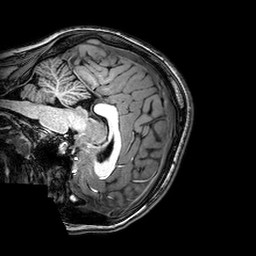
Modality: T1w
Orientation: sagittal
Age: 21
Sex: female
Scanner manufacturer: philips
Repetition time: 0.008151 s
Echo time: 0.00372 s